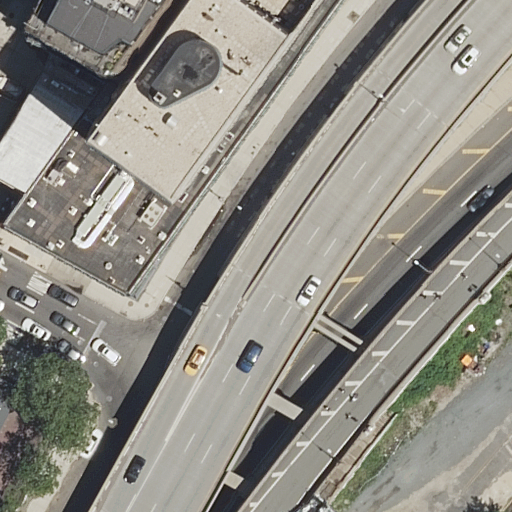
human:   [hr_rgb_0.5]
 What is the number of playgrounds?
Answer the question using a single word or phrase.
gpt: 1

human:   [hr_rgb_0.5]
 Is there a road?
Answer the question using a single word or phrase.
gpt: yes

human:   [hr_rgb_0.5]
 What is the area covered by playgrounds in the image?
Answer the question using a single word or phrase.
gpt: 178m2

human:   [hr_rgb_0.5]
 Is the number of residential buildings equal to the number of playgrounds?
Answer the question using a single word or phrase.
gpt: no

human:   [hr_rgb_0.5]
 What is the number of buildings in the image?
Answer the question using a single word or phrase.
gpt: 3

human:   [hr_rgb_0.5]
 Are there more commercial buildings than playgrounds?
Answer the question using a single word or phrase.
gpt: no

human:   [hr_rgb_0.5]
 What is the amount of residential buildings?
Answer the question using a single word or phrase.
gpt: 2

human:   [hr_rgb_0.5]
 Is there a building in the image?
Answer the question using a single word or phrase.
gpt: yes

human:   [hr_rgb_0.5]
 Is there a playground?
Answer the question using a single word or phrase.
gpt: yes

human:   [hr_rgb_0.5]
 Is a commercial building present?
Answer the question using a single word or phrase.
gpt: no

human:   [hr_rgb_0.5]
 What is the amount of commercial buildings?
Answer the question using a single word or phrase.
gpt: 0

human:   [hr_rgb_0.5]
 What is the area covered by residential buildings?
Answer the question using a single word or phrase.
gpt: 545m2

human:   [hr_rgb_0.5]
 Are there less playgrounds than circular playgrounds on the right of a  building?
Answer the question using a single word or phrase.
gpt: no

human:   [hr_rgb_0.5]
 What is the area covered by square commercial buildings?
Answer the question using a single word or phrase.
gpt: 0m2

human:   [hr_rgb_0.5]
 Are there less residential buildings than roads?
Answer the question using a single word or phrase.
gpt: yes

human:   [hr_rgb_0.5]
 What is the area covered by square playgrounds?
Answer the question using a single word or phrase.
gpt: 0m2

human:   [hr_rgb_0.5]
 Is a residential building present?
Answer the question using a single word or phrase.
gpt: yes

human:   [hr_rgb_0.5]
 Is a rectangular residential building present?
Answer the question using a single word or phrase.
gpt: yes

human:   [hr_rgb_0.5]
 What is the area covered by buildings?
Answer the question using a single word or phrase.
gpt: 2380m2

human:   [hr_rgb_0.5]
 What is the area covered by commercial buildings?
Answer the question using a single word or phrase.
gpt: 0m2

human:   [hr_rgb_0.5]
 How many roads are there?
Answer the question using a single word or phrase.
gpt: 19

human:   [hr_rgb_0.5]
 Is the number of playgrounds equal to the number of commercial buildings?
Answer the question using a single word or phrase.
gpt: no

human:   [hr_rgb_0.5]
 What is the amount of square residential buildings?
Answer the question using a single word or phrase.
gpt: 0

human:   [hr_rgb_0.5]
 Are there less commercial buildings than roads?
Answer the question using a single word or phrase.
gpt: yes

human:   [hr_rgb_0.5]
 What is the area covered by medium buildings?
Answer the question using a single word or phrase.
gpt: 0m2

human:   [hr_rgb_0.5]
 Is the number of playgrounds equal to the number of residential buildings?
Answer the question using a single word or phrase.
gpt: no

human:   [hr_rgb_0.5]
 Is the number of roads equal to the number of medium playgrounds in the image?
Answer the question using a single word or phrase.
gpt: no

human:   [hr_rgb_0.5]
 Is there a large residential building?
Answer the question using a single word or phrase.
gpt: yes

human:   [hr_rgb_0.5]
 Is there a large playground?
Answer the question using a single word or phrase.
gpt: no

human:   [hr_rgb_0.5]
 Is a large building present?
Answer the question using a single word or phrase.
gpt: yes

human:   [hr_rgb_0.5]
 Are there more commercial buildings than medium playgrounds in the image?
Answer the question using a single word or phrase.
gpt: no

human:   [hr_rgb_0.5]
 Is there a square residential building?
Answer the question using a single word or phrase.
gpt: no

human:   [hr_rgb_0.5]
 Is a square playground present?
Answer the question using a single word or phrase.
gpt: no

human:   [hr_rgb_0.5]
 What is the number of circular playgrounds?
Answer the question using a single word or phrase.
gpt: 0

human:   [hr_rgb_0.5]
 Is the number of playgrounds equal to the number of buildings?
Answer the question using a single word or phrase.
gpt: no

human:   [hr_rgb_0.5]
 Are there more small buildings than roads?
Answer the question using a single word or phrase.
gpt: no

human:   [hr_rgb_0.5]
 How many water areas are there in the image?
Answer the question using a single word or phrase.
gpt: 0

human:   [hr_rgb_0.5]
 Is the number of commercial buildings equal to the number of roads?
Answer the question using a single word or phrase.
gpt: no

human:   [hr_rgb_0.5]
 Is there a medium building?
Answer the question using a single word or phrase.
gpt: no

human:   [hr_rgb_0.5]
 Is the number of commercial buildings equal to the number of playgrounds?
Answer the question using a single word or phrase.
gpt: no

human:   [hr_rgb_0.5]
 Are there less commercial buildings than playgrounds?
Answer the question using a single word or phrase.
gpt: yes

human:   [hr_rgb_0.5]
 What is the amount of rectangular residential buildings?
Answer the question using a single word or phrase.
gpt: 1

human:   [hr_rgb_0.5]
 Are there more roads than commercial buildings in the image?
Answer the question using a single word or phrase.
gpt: yes

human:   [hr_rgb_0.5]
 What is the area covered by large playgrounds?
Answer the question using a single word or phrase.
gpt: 0m2

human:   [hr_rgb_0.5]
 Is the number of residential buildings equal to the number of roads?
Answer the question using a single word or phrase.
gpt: no

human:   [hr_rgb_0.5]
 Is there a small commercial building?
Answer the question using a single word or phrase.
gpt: no

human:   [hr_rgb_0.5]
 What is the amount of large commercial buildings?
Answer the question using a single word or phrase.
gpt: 0

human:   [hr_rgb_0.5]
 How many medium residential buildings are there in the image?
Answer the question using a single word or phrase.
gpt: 0

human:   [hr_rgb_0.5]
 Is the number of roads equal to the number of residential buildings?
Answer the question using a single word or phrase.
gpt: no

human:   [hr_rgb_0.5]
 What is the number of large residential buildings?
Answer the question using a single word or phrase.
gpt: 1

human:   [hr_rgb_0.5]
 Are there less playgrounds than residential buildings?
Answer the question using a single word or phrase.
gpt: yes

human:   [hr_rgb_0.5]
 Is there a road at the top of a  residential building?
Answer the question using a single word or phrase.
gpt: yes

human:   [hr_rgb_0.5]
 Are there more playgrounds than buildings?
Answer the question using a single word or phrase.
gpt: no

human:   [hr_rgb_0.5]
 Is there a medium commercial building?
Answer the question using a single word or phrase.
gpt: no

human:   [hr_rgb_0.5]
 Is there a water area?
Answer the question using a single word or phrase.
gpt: no

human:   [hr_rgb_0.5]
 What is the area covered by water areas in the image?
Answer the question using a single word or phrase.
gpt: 0m2

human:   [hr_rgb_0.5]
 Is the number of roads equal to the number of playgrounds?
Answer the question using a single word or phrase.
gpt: no

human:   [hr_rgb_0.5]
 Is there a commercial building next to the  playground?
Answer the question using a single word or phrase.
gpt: no

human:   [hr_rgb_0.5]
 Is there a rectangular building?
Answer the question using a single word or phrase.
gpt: yes

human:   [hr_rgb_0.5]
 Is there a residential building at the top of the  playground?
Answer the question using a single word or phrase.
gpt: yes

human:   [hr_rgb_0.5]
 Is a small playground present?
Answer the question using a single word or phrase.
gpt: no

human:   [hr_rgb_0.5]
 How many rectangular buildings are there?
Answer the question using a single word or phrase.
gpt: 2

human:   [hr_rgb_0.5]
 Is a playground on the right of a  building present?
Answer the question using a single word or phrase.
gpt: no

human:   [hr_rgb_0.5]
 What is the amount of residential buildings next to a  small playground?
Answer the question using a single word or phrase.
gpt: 0